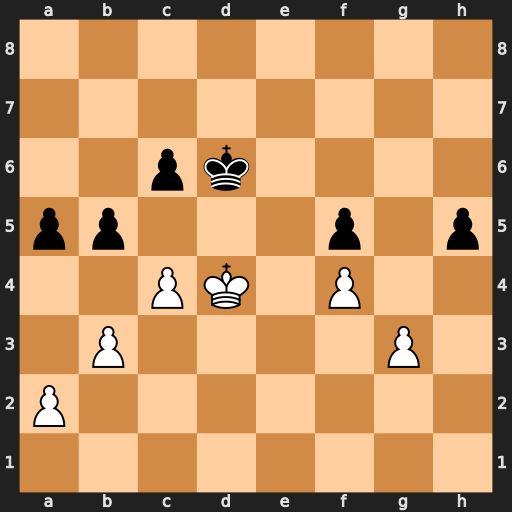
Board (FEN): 8/8/2pk4/pp3p1p/2PK1P2/1P4P1/P7/8
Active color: w
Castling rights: -
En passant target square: -
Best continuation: cxb5 cxb5 a3 Kc6 Ke5 Kc5 Kxf5